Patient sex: M
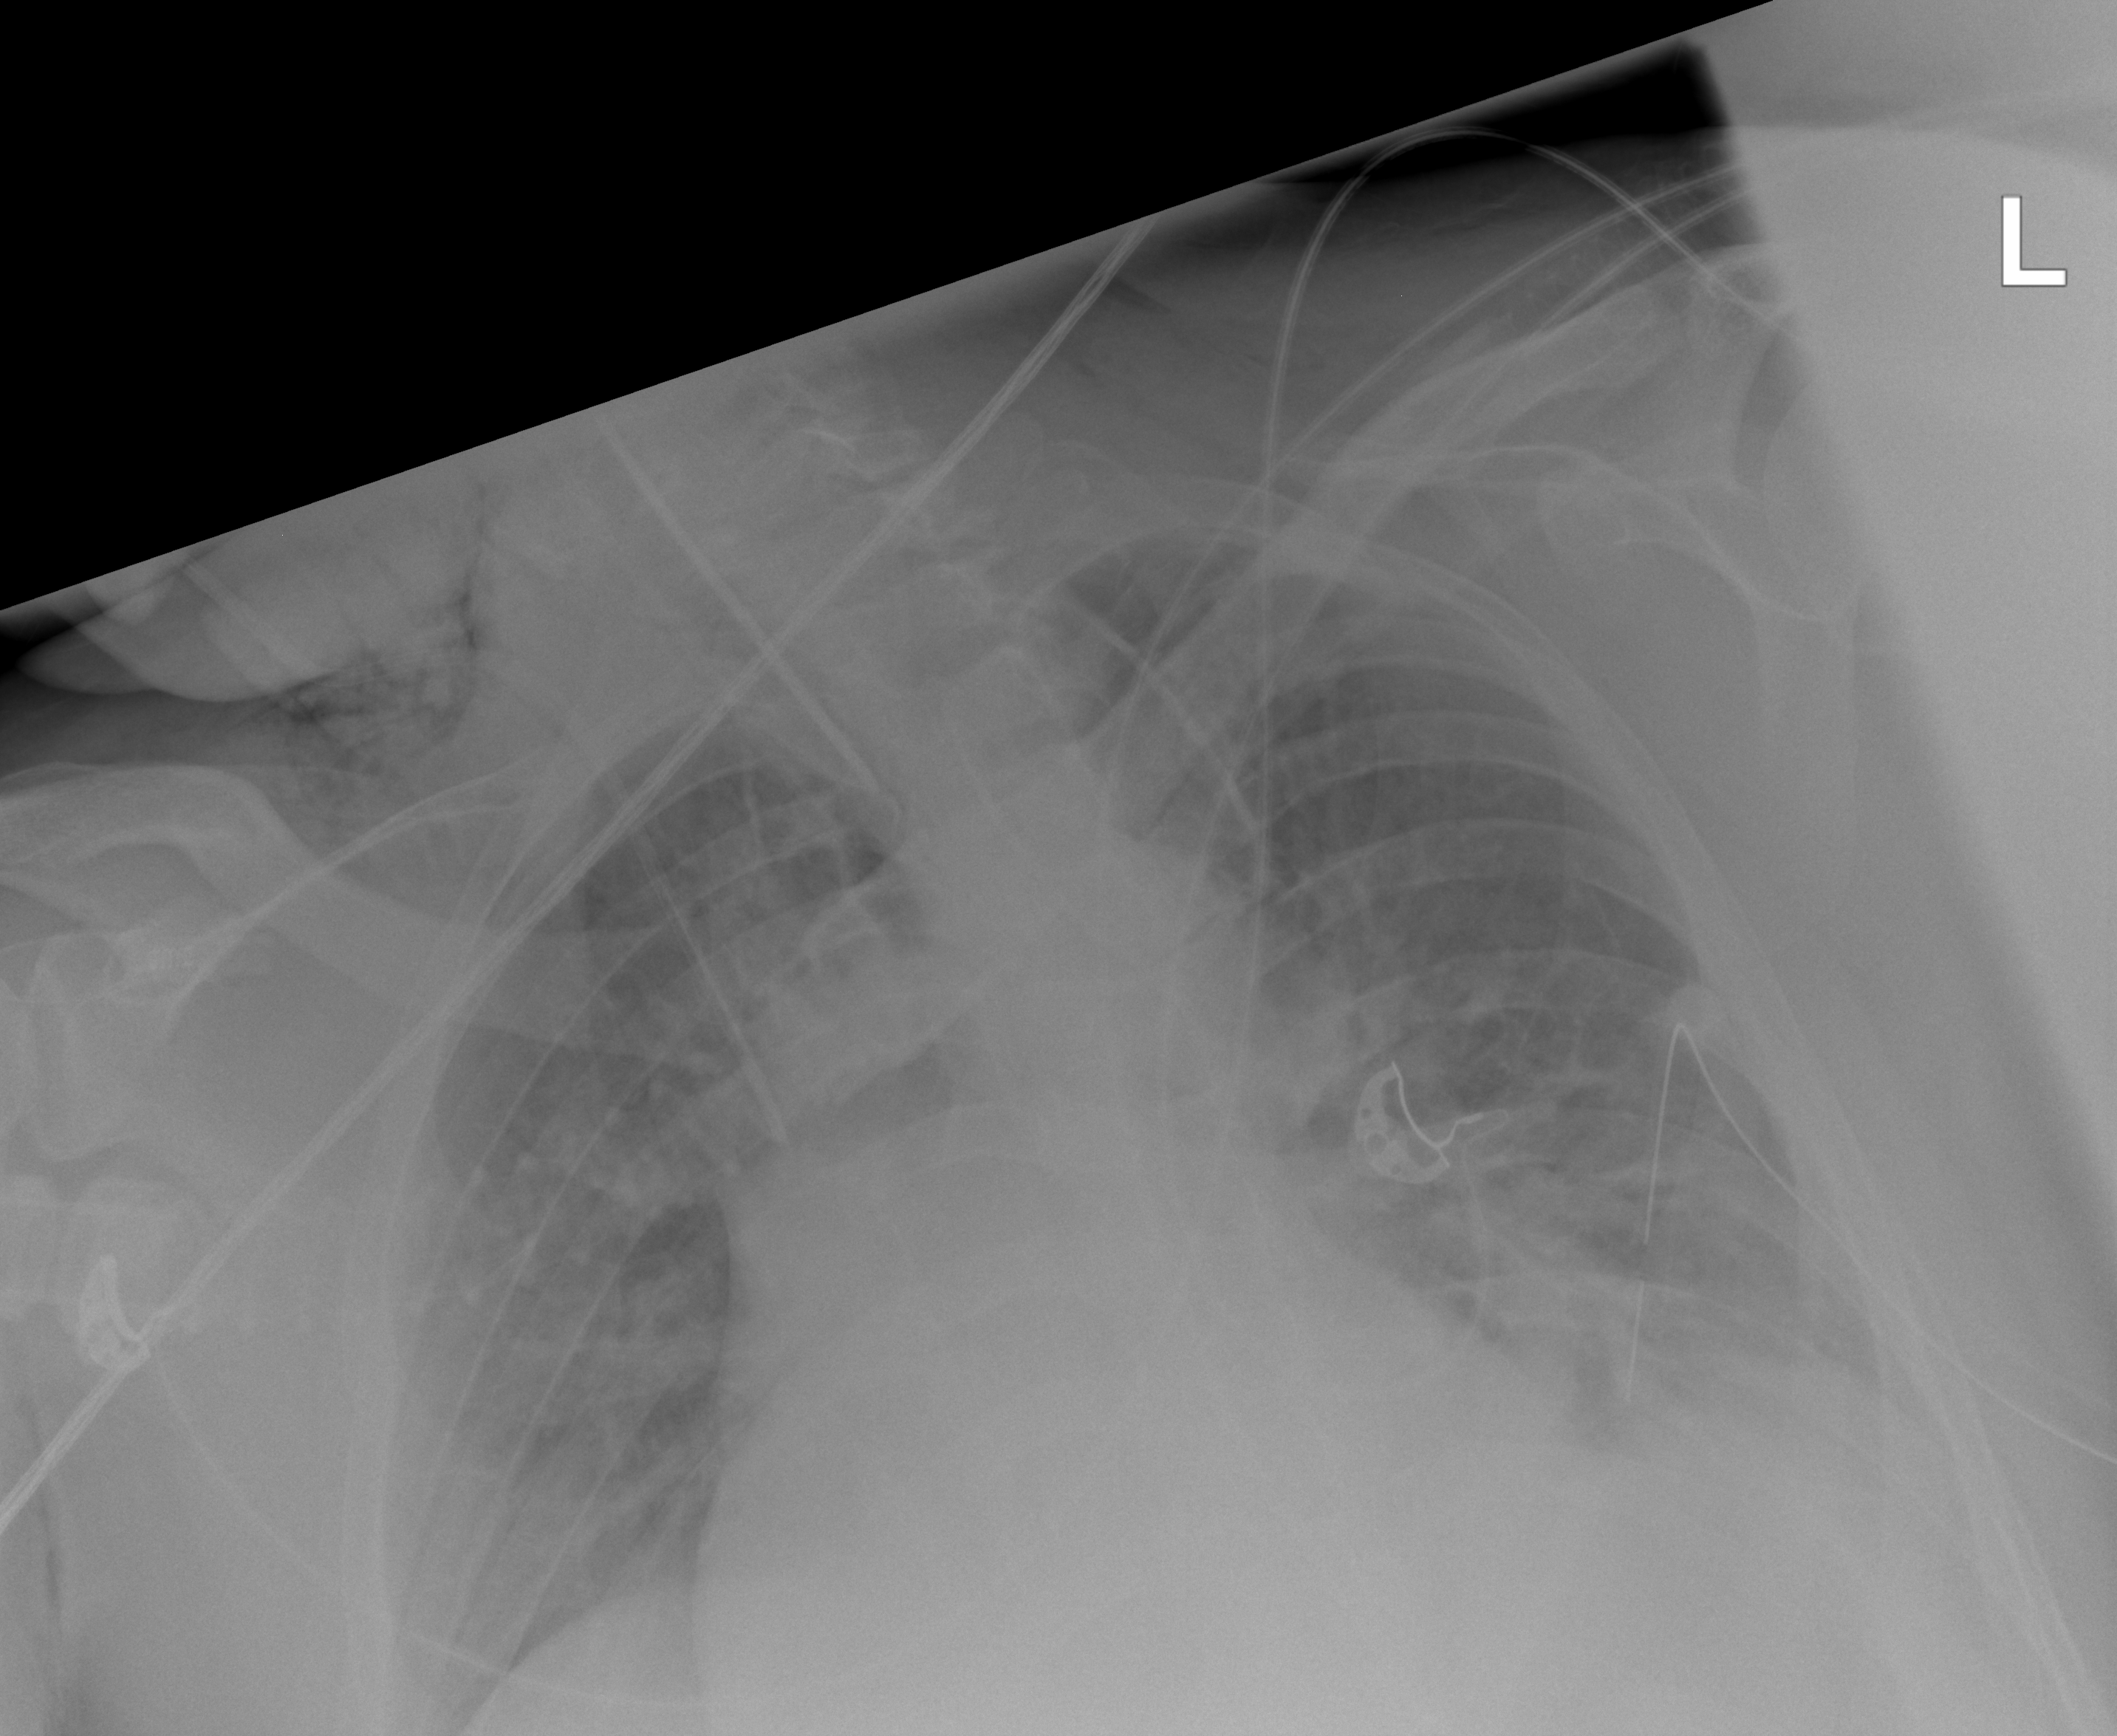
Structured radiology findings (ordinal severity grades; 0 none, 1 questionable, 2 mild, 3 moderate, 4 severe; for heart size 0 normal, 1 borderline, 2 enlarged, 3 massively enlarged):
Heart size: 2
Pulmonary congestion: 3
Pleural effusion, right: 0
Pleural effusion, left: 2
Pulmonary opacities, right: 0
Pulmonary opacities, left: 2
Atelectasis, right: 2
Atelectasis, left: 3